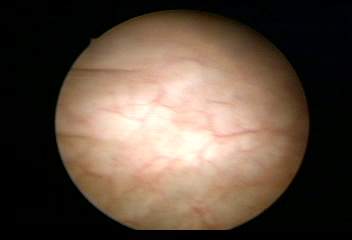
Modality: WLC
Class: Normal mucosa
Bladder cancer association: No